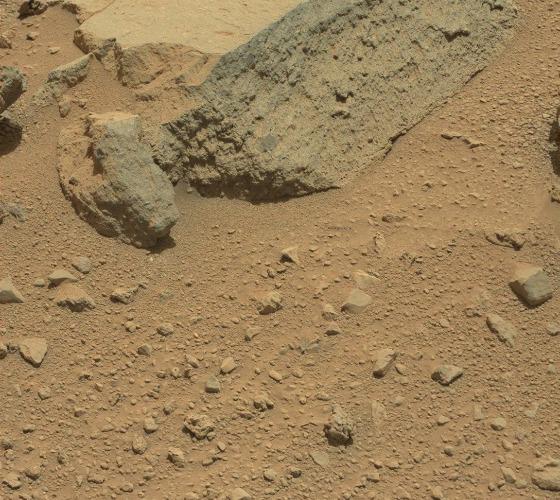
Terrain classes present: Gravel / Sand / Soil, Rock, Shadow